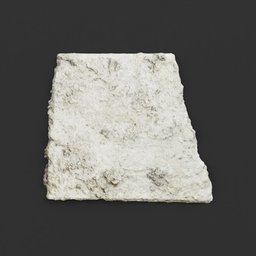
Label: architecture